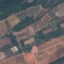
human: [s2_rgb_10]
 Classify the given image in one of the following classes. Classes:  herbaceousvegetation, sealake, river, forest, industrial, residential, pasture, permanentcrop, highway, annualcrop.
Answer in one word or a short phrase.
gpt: PermanentCrop